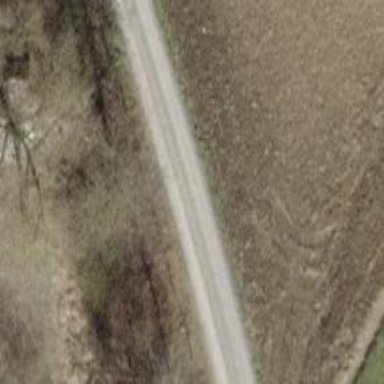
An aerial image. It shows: Unpaved path.